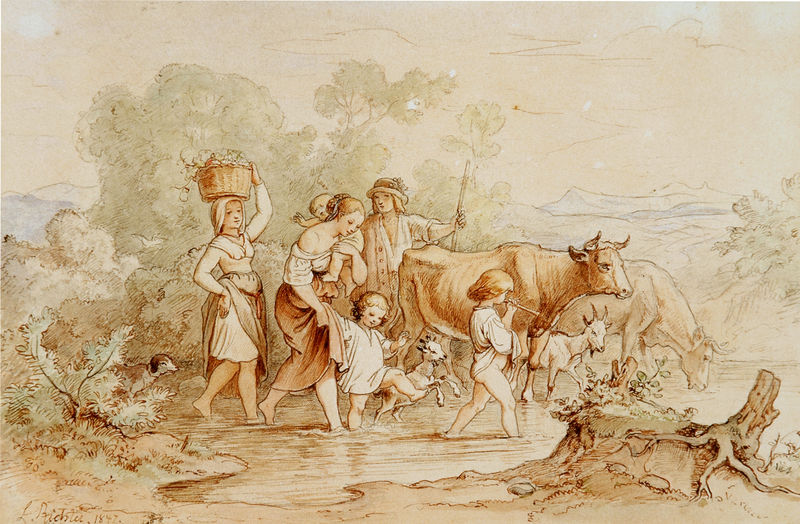
Titel: Durch die Furt
Künstler: Ludwig Richter
Standort: Schweinfurt
Institution: Museum Georg Schäfer
Schlagwörter: baum, berg, blau, blätter, dunkel, feder, gruppe, himmel, laub, mann, nackt, schatten, wasser, weiß, wolken, aquarell, bäume, fluss, frauen, gelb, grün, landschaft, menschen, mädchen, ocker, see, ufer, wäsche, äste, braun, damen, frau, frisur, grau, hell, hintergrund, hut, hüte, kleid, kleider, licht, männer, orange, pastell, schwarz, zeichnung, gras, hund, rot, tier, tiere, tuch, weg, wolke, beige, rock, gesichter, hemd, jacke, richter, trinken, arme, band, bluse, halten, stein, steine, tragen, horn, signatur, ast, bach, erde, horizont, hügel, kühe, nass, stamm, strauch, vieh, weide, zweige, busch, büsche, gehen, gewässer, sonne, sträucher, boden, haare, mantel, tücher, familie, kind, mutter, musik, pflanzen, schön, bauern, kinder, stock, beine, schürze, füße, sommer, wellen, röcke, stab, blusen, hemden, last, laufen, lehm, schürzen, berge, gebirge, grasen, herde, kuh, rind, baby, idylle, spazieren, sepia, romantik, spielen, kopftuch, inschrift, festhalten, korb, farn, knöpfe, bauer, umriss, barfuss, laviert, tusche, rinder, schaf, unterrock, wurzel, waten, aquatinta, kleinkind, flöte, tümpel, springen, brauntöne, menschengruppe, hörner, ochse, hirte, hirten, ziege, flöten, stumpf, stecken, baumstumpf, lavierung, bäuerlich, ziegen, kleinkinder, federzeichnung, ochs, pastoral, zeigenbart, kuhhirte, furt, hüpfen, korbträgerin, hirt, landhscaft, braund, wurzelstock, fuhrt, aäume, böcklein, geiße, hirgen, hitre, hörer, treiebn, trinkem, hirtenszene